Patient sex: F
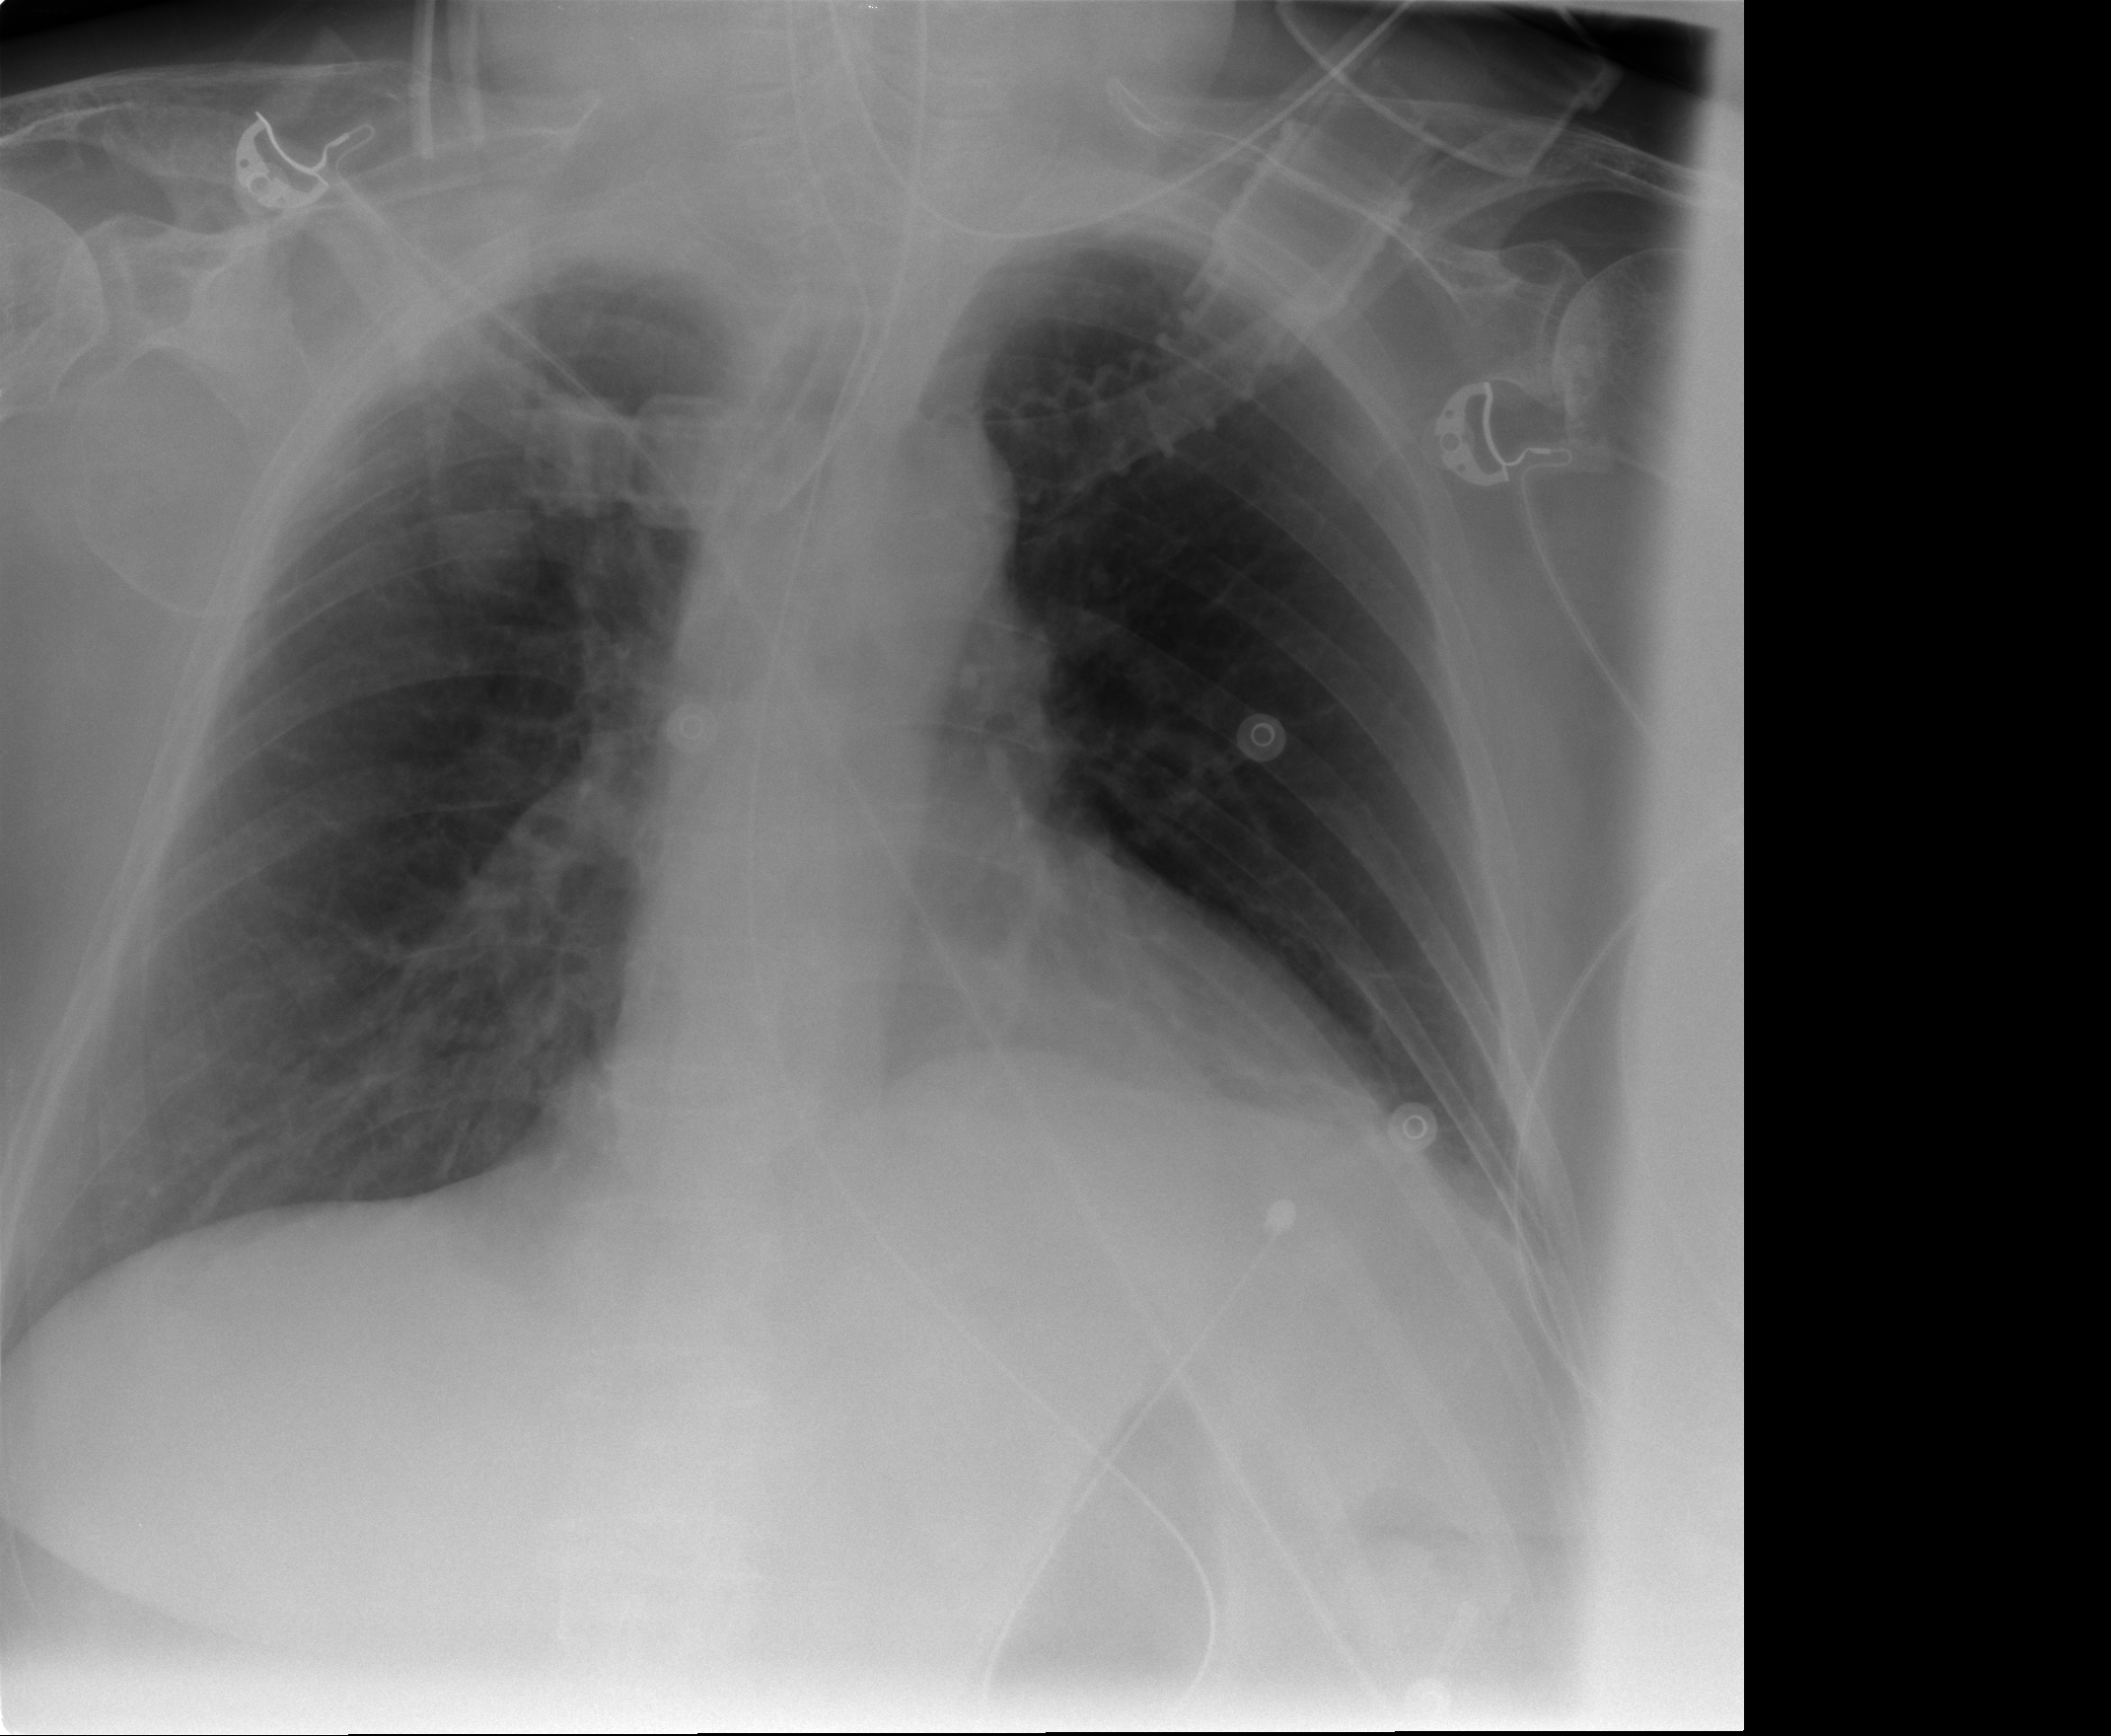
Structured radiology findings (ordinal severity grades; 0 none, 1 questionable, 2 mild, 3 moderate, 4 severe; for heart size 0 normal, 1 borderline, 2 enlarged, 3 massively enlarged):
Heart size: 0
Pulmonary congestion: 0
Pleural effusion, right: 2
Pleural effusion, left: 0
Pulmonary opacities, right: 0
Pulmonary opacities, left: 0
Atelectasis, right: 0
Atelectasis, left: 0